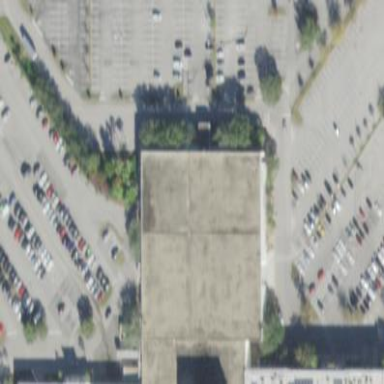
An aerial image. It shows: Department store.